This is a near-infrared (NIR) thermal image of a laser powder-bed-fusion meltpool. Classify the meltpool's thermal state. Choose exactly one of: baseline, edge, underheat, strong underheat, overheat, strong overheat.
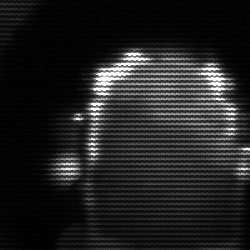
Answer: baseline